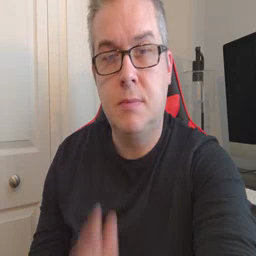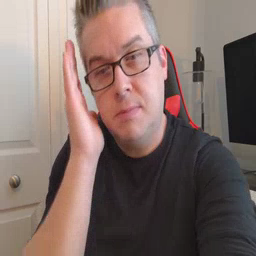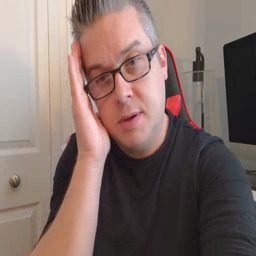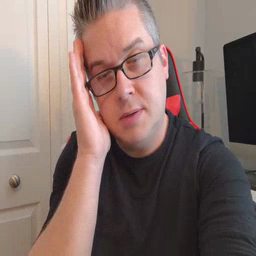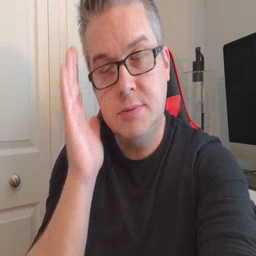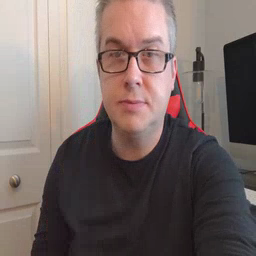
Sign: bed